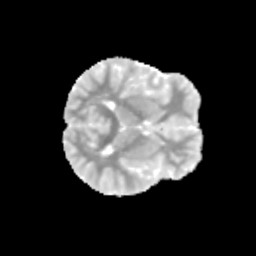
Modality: MD
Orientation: axial
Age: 10
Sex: male
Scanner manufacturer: siemens
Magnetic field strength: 3 T
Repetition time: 3.8 s
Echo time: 0.07 s